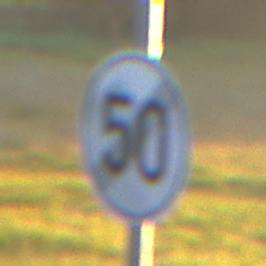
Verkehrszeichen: EndeGeschwindigkeit50
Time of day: SunriseSunset
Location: Outdoor (Nature)
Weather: Clear
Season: NotSpecified
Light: Natural